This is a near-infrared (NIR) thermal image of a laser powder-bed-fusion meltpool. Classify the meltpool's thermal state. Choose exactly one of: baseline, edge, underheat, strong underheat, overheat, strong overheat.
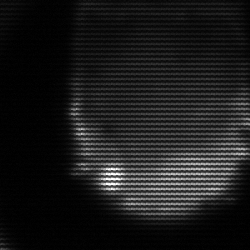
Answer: edge